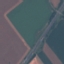
Land use / land cover class: Highway